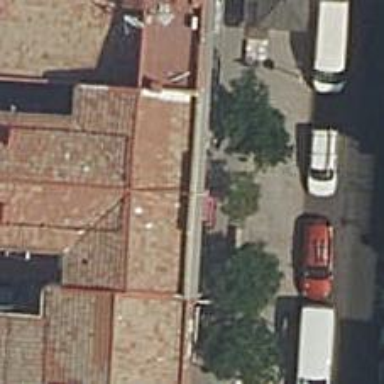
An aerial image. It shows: Outdoor shop.